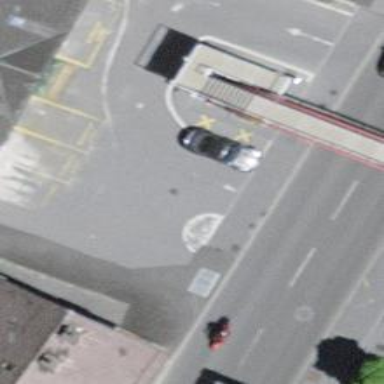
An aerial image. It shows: Platform for public transport. The platform is located by the road.